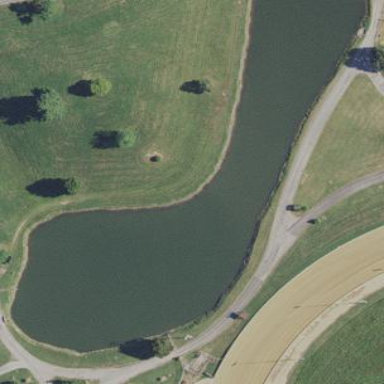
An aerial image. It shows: Pond surrounded by natural water.